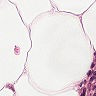
Metastatic tissue present: no